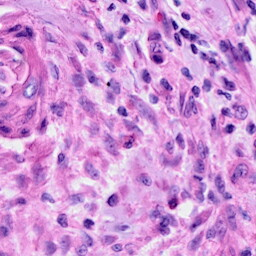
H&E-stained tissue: Cervix